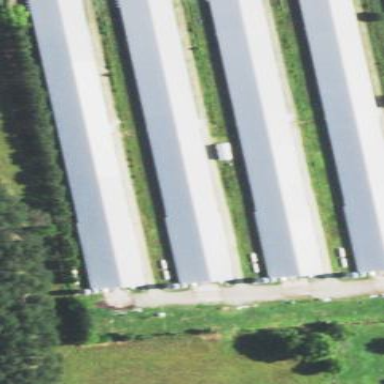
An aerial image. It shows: Farm auxiliary building.